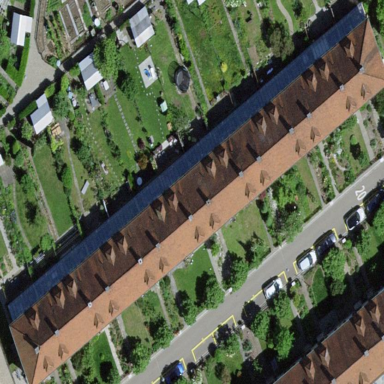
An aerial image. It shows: Terrace building with hipped roof shape.